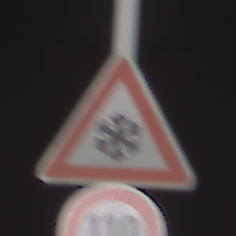
Verkehrszeichen: SchneeOderEisglaette
Zusatzzeichen unten: Geschwindigkeit110
Umgebung: Outdoor, Suburban
Tageszeit: MorningAfternoon
Wetter: Clear
Licht: Natural
Jahreszeit: NotSpecified
Kontrast: HighContrast